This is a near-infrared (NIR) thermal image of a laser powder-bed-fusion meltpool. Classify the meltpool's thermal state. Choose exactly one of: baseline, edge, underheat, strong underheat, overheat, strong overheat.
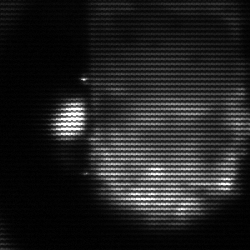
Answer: baseline